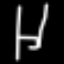
Label: chair